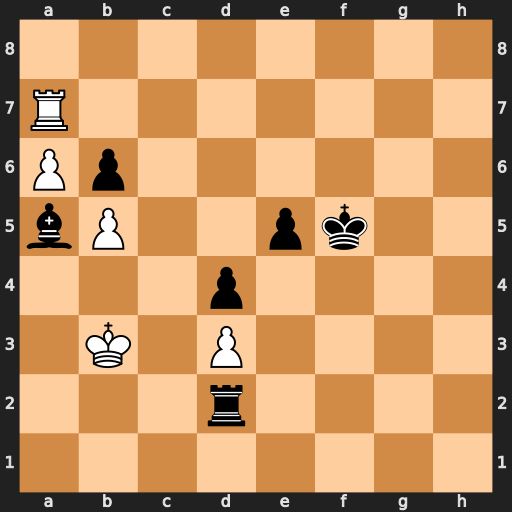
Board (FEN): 8/R7/Pp6/bP2pk2/3p4/1K1P4/3r4/8
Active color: w
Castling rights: -
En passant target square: -
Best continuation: Rf7+ Ke6 Rb7 Rxd3+ Ka4 Re3 a7